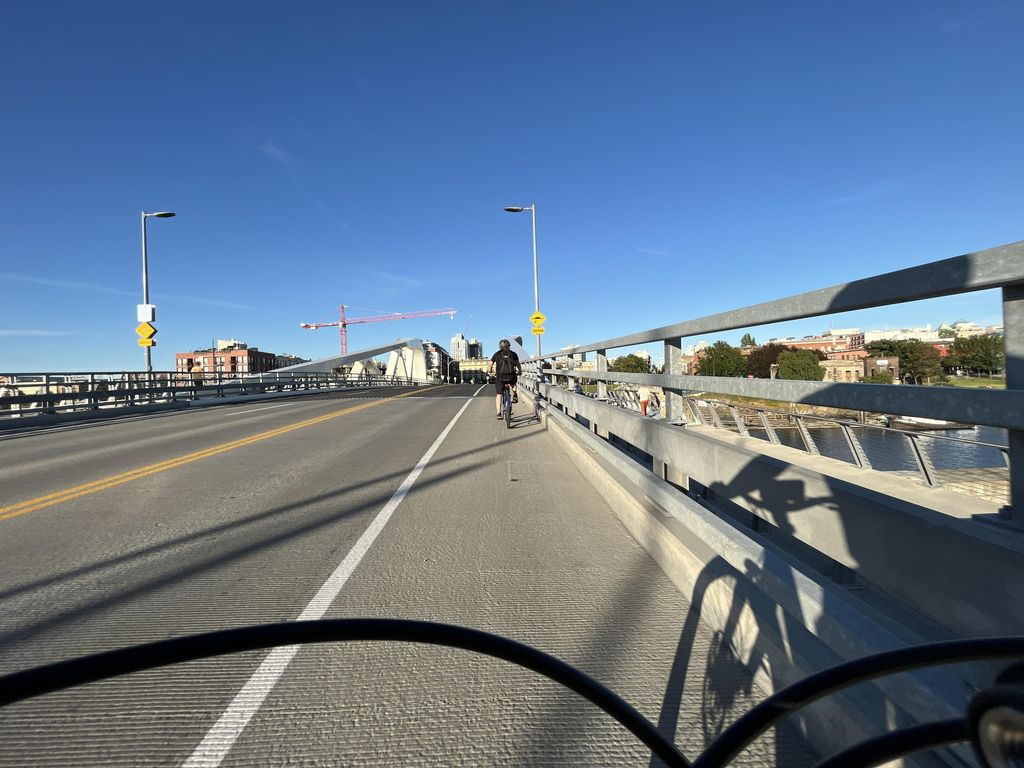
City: victoria